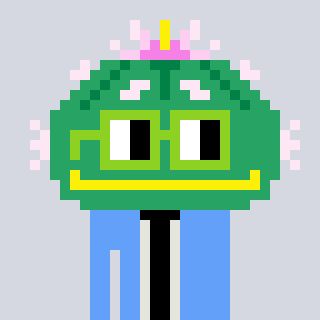
a pixel art character with square light green glasses, a peyote-shaped head and a blue-colored body on a cool background